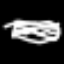
Label: squiggle